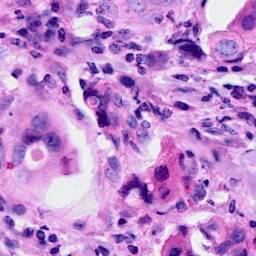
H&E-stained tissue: Breast